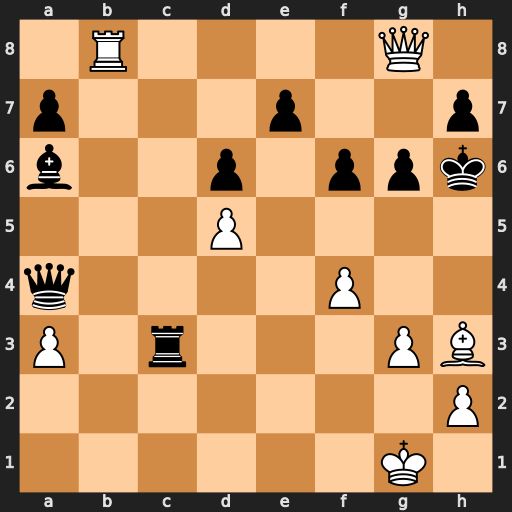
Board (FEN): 1R4Q1/p3p2p/b2p1ppk/3P4/q4P2/P1r3PB/7P/6K1
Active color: w
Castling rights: -
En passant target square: -
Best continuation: Qf8+ Kh5 g4+ Kh4 Qh6#